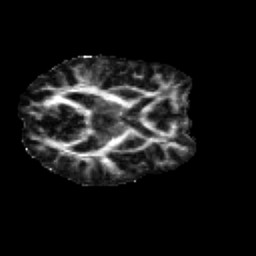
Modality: FA
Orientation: axial
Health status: healthy
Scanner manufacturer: siemens
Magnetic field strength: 3 T
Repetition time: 12 s
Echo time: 0.092 s